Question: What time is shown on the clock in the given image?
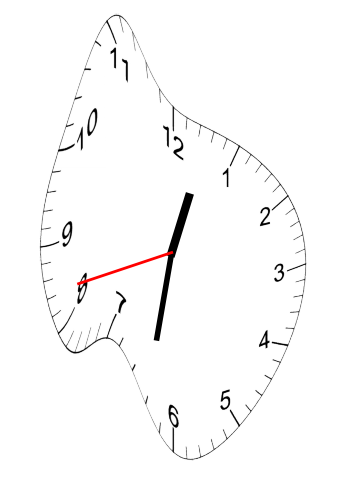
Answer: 12:31:42